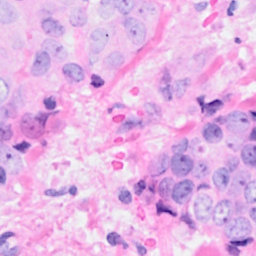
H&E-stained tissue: Breast